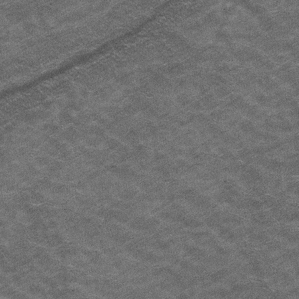
Label: frost